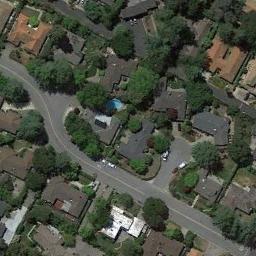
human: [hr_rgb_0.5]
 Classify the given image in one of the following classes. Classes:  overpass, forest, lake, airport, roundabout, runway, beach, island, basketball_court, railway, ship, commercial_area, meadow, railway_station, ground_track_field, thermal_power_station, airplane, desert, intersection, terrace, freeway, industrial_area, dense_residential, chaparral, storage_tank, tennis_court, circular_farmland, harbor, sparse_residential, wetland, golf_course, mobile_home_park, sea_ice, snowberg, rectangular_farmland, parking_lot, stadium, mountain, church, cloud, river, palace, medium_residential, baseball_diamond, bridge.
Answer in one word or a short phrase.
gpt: medium_residential